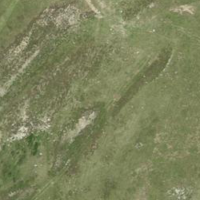
EUNIS habitat code: 23
Species observed at this site:
Stauroderus scalaris
Oedipoda caerulescens